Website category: game
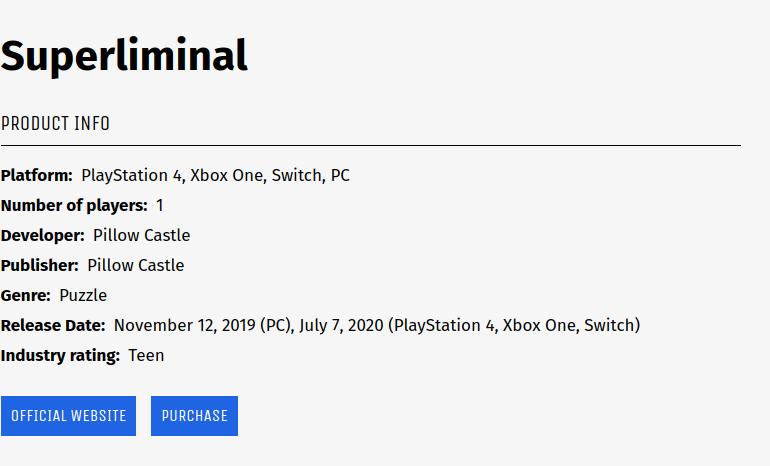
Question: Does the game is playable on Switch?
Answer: yes

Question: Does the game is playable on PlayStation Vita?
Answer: no

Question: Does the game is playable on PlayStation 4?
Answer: yes

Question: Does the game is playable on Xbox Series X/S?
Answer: no

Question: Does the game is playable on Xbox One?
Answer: yes

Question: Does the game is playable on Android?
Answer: no

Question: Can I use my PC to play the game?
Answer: yes

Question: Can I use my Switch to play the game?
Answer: yes

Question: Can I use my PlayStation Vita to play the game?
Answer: no

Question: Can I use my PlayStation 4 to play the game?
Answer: yes

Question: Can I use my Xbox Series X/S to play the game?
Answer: no

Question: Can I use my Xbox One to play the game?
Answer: yes

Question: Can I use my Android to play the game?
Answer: no

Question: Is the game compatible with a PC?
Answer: yes

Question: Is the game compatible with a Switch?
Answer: yes

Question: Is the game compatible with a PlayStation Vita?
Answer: no

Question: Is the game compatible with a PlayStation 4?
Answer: yes

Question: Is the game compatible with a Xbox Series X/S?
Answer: no

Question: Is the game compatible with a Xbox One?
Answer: yes

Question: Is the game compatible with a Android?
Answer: no